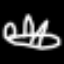
Label: airplane